Field crop: maize
Growth stage: 1
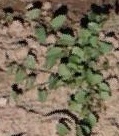
Species: convolvulus